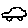
Label: car